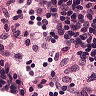
Metastatic tissue present: no